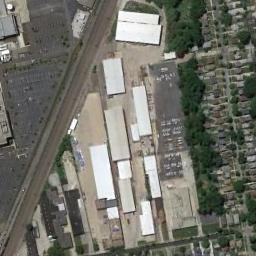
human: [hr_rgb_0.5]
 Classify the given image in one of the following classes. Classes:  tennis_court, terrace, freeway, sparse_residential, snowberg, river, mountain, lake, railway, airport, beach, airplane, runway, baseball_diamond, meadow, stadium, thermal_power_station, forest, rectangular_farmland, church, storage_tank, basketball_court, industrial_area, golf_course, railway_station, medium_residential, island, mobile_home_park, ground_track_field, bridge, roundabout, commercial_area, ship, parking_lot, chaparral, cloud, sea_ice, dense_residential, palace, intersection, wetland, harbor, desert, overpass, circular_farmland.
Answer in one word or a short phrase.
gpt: industrial_area